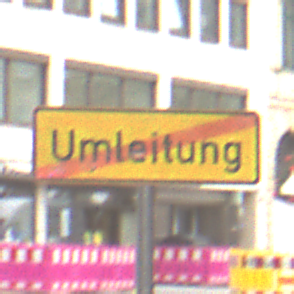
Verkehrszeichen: EndeDerUmleitungsankuendigung
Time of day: Midday
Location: Outdoor (Urban)
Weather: Overcast
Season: NotSpecified
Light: Natural